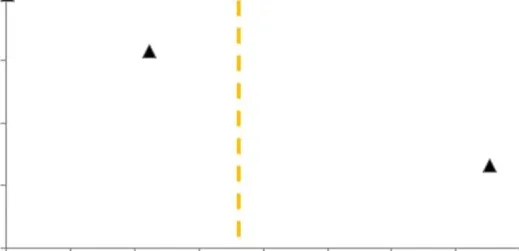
Showing the course of QTc interval duration during hospital admission.
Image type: chart (chart)